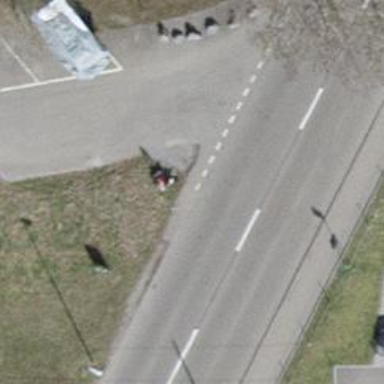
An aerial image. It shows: Public transport stop position.